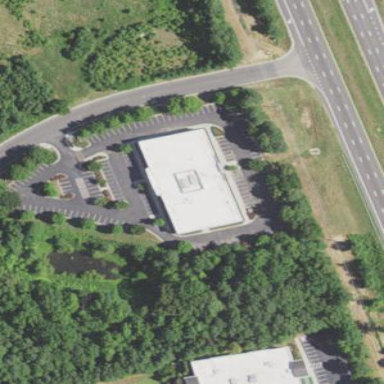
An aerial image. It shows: Commercial building.